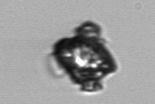
Label: Delphineis